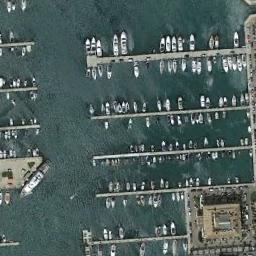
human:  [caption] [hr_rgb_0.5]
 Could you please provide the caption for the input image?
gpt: There were many cars parked on the harbor shore .

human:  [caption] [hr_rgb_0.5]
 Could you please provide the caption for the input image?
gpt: There are many ships in the harbor .

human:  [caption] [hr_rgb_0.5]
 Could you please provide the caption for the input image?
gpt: The harbor has lots of neatly docked boats and a building is next to the harbor .

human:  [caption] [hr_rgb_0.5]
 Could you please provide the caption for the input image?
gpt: Many yachts are neatly arranged on the sea next to the harbor of the building .

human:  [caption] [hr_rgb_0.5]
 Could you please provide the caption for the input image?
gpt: There are many ships and a brown building at the harbor .